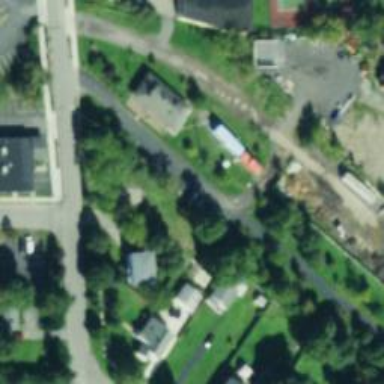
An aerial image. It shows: Railway siding for service.